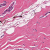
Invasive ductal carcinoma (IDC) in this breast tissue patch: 0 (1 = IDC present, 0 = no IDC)